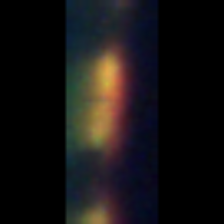
Taxon: Psuedo-nitzschia
Group: Diatoms